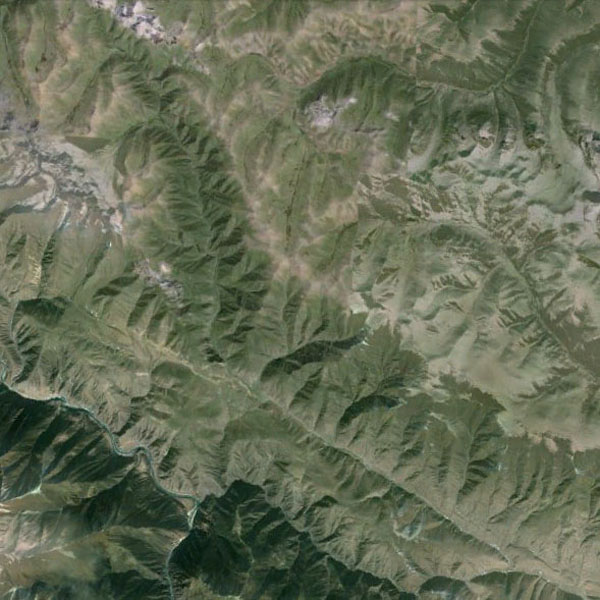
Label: Mountain